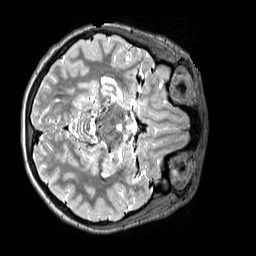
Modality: T2w
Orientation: axial
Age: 9
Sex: female
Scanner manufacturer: siemens
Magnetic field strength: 3 T
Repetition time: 3.2 s
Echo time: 0.408 s